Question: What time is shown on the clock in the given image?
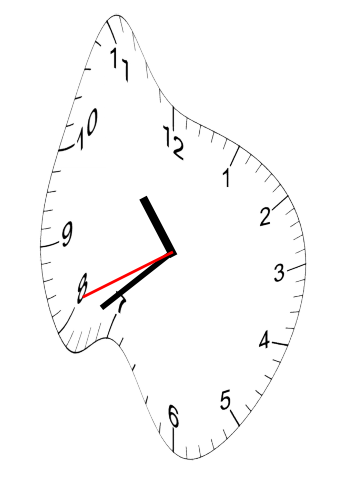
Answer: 10:38:41